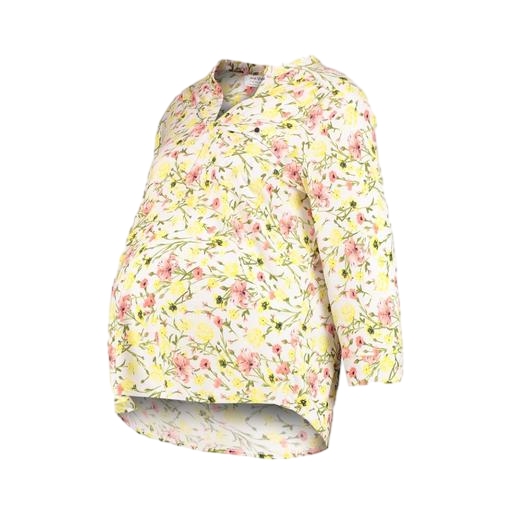
multicolor maternity slouch pocket blouse, yellow floral-print top, pink floral-print henley, white background